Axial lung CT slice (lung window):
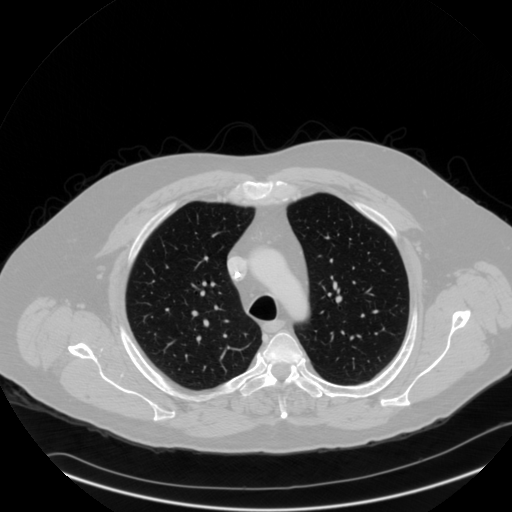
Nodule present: no